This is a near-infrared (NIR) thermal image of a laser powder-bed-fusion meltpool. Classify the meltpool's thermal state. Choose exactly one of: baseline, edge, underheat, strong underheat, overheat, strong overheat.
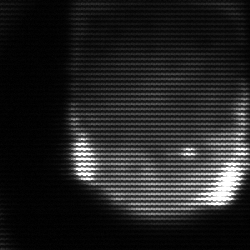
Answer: edge